Question: i want to build a component that will be able to show a integer number max 5 digits in the style of the old analog car counters and animate the digit change.
that looks something like this maybe...

i have tried searching for this kinda of examples but i couldn't find anything so far.
in your opinion what is the best approach to achieve this?
i looked at the iphone alarm time picker and as far as i can tell there is only a fixed background and they push the numbers in or out the view. but how do i place the digits in this case and reference them to a particular value?
tnx.
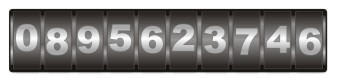
Answer: You can try to create your own view, extending view and overriding onDraw().
Here you can use rows of numbers in bitmaps and editing their position based on the number you wish to show.
Dont forget to call invalidate() after setting new numbers to redraw the view.
I will paste an example containing a start for your project.
The bitmap number is a vertical image with numbers from 1-9 (and 0&.)
Ex.
'''
class TickerView extends View { ..
public void setDouble(double d) {
value = d;
invalidate();
}
protected void onDraw(Canvas canvas) {
super.onDraw(canvas);
int startx = 0;
int starty = 0;
DecimalFormat df = new DecimalFormat("#0.00");
String str = df.format(value);
String original = Double.toString(value);
Bitmap nums = BitmapFactory.decodeResource(context.getResources(),
R.drawable.numbers);
for (int i = 0; i < str.length(); i++) {
int num = 0;
try {
num = Integer.parseInt(str.charAt(i) + "");
} catch (Exception e) {
num = 10;
}
int numbefore = 0;
try {
numbefore = Integer.parseInt(original.charAt(i -1) + "");
} catch (Exception e) {
numbefore = 0;
}
canvas.drawBitmap(nums, startx + (i * 40), (starty + 40)
- (num * 50) + (numbefore), paintY);
}
paintY.setStrokeWidth(10);
canvas.drawLine(startx, starty+36, startx + (str.length() * 40), starty+36,
paintY);
canvas.drawLine(startx, starty + 90, startx + (str.length() * 40),
starty + 90, paintY);
invalidate();
}
}
'''